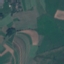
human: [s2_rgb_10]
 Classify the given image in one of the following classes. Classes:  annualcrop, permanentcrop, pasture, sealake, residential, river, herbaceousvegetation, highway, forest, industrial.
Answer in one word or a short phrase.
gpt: Pasture